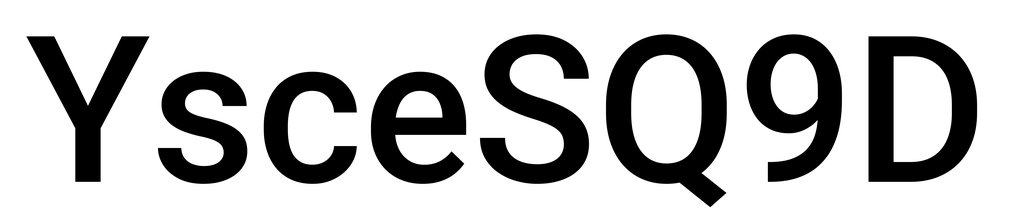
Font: Roboto_Medium